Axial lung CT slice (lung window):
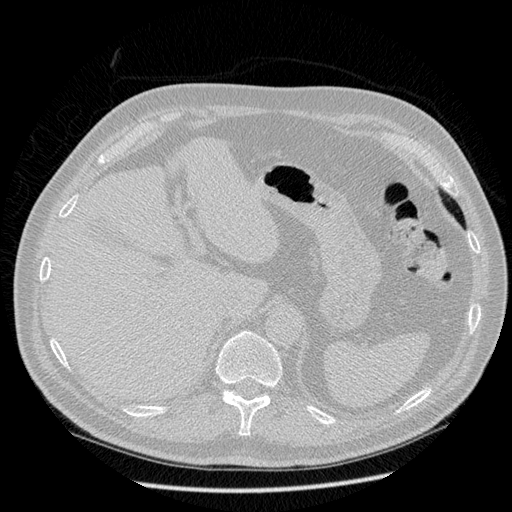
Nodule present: no